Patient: sex F, age 59
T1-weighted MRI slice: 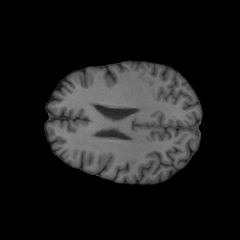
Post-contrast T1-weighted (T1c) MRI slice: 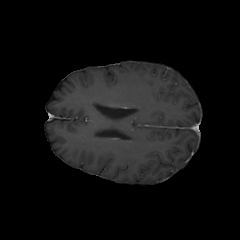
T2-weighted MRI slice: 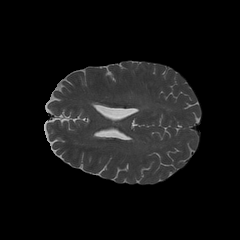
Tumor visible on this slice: no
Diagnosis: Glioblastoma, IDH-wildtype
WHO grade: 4